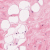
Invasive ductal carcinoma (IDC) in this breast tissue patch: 0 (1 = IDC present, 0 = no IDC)